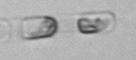
Label: Skeletonema